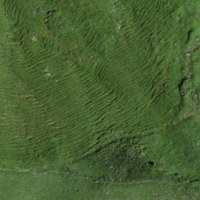
EUNIS habitat code: 26
Species observed at this site:
Campanula thyrsoides